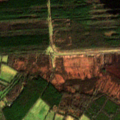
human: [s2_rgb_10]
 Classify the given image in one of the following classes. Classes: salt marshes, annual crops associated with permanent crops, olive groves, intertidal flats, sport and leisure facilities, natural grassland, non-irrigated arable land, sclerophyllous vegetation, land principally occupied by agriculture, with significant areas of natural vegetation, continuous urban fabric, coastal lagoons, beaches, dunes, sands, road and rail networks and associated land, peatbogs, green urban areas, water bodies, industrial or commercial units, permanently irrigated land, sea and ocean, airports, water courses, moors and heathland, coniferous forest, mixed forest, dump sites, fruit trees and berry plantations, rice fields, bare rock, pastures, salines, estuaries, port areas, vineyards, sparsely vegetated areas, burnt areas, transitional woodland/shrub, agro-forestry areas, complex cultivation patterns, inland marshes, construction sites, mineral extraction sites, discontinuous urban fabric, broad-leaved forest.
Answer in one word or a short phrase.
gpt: pastures, land principally occupied by agriculture, with significant areas of natural vegetation, broad-leaved forest, mixed forest, transitional woodland/shrub, peatbogs